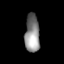
Tissue: lung
Cell type: Endothelial cells
Senescence score: 0.5836
Nuclear area (px): 548
Mean DAPI intensity: 137.797